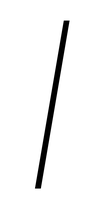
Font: Roboto-Italic_Condensed_Thin_Italic